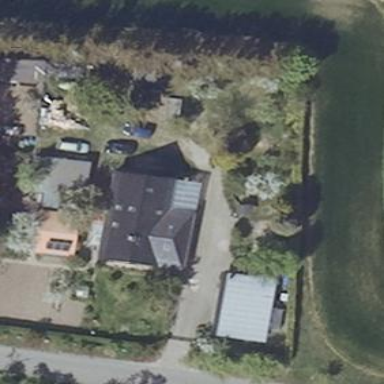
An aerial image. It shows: Simple and straightforward house.